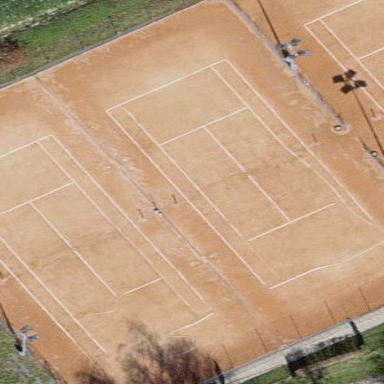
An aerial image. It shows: Tennis court on the leisure land pitch.